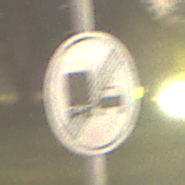
Verkehrszeichen: EndeUeberholverbotKraftfahrzeuge
Umgebung: Outdoor, Suburban
Tageszeit: Night
Wetter: Clear
Licht: Artificial
Jahreszeit: NotSpecified
Kontrast: MediumContrast